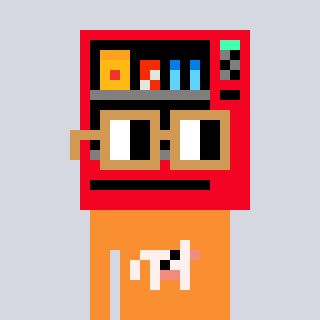
a pixel art character with square brown glasses, a vending machine-shaped head and a orange-colored body on a cool background